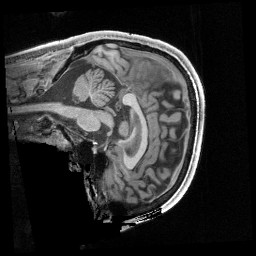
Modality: T1w
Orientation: sagittal
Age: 19
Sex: male
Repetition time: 2.4 s
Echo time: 0.00222 s